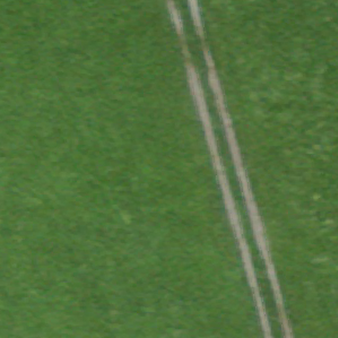
Label: other